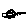
Label: car